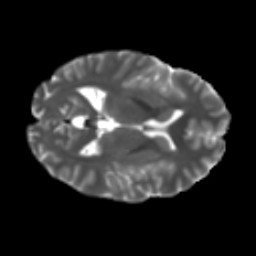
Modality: T2w
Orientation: axial
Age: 22
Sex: male
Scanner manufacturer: ge
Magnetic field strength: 3 T
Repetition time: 7.8 s
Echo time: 0.0606 s